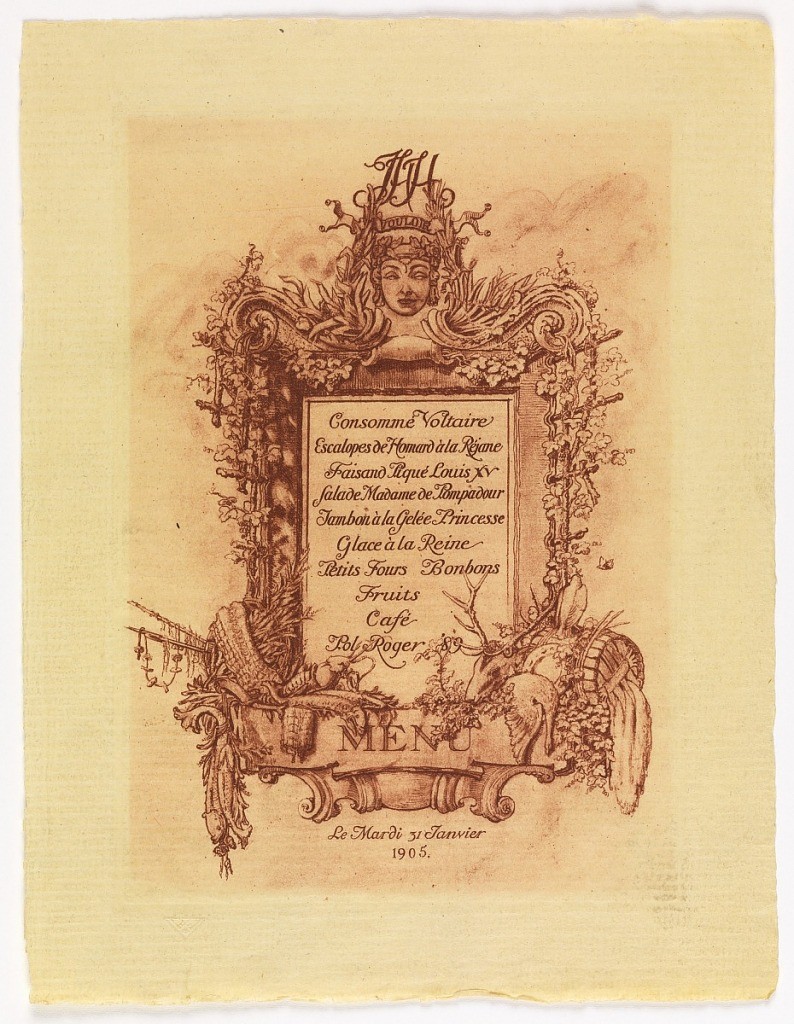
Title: Menu for the Ball Given by James Hazen Hyde, January 31, 1905
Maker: Whitney Warren Jr., American, 1864–1943
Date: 1905
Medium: Etching in red ink, on cream laid paper
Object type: Print
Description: An elaborate menu for a banquet listing the dishes to be served inside an escutcheon bordered by a masked deity of plenty above, fruits of the hunt and of the harvest below, and snaking grapevine on the trellises at either side.